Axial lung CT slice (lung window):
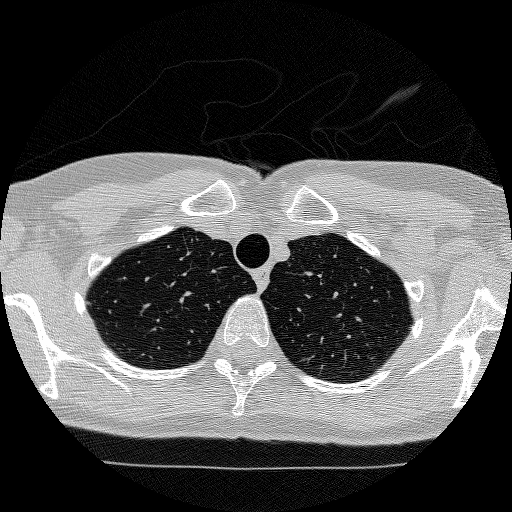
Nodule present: no